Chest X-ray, AP view. Patient: 71 years old, sex M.
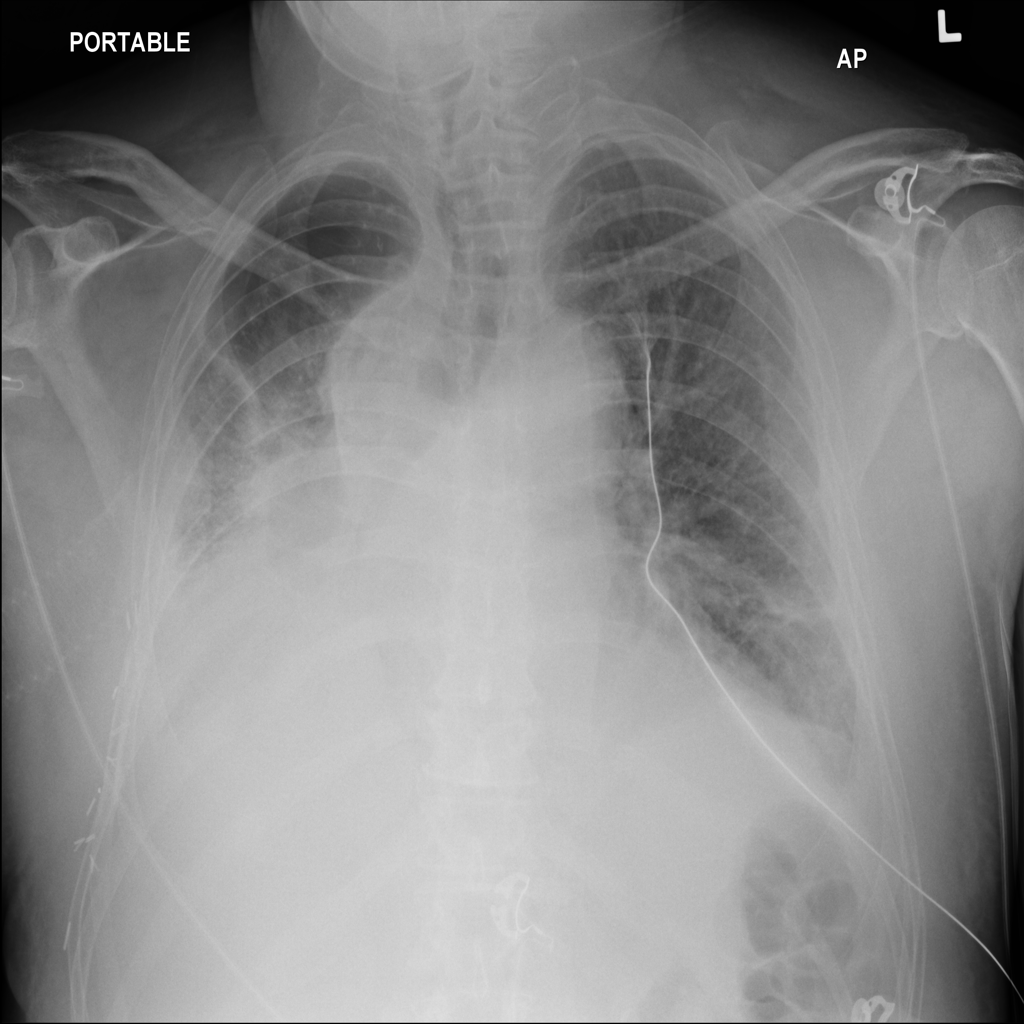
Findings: Atelectasis, Consolidation, Mass